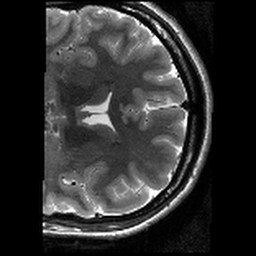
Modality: T2w
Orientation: coronal
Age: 20
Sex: female
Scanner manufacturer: siemens
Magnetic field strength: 3 T
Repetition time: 8.02 s
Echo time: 0.08 s